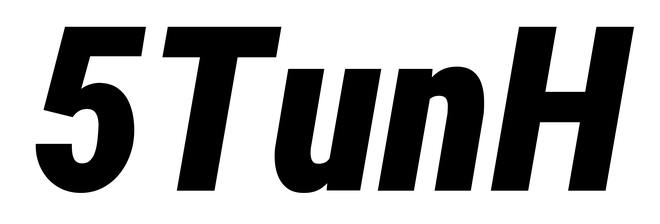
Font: Roboto-Italic_Condensed_Black_Italic